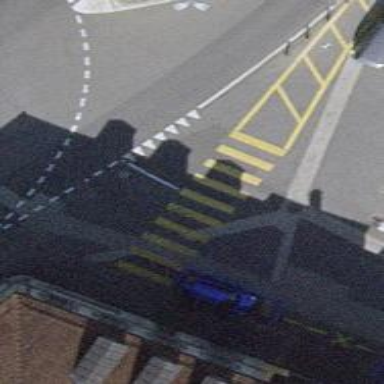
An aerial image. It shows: Zebra crossing on the road.